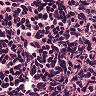
Metastatic tissue present: no